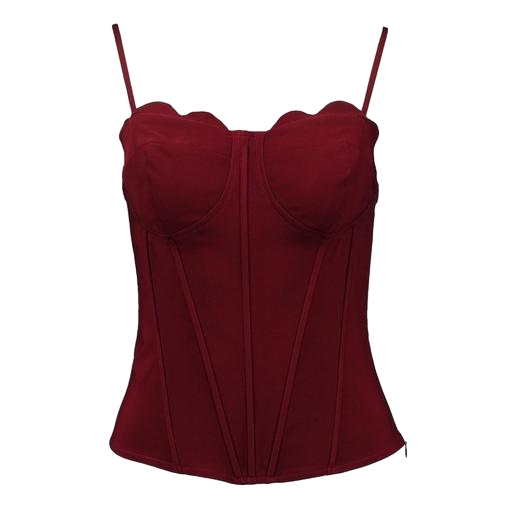
camisole top, sexy bralette top, sexy top, white background